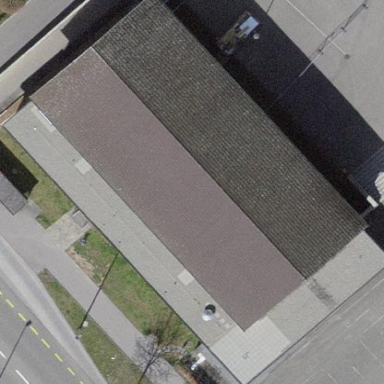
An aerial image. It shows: School building.